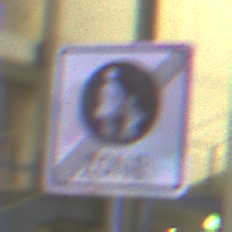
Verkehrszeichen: EndeFussgaengerzone
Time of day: Night
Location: Outdoor (Urban)
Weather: PartlyCloudy
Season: NotSpecified
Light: Artificial